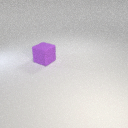
large purple rubber cube